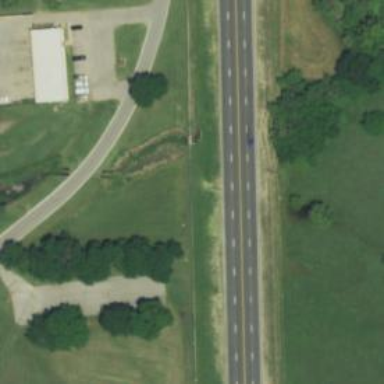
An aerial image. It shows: Secondary road with asphalt surface.